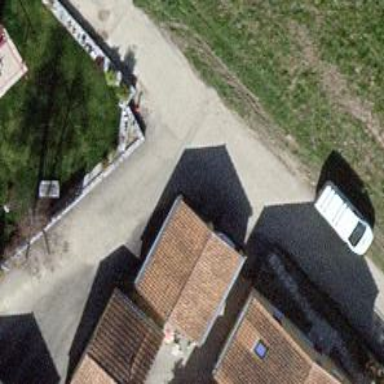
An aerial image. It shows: Simple house.